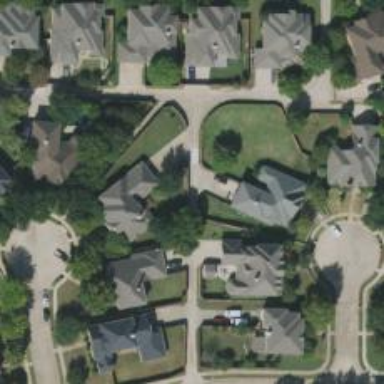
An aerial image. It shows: Alley classified as service road.